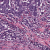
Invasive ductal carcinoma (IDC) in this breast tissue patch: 1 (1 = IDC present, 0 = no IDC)